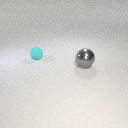
small cyan rubber sphere to the left of large gray metal sphere